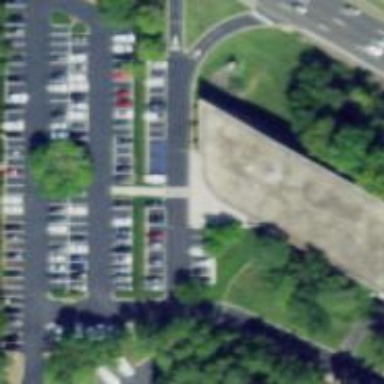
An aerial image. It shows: Parking area.